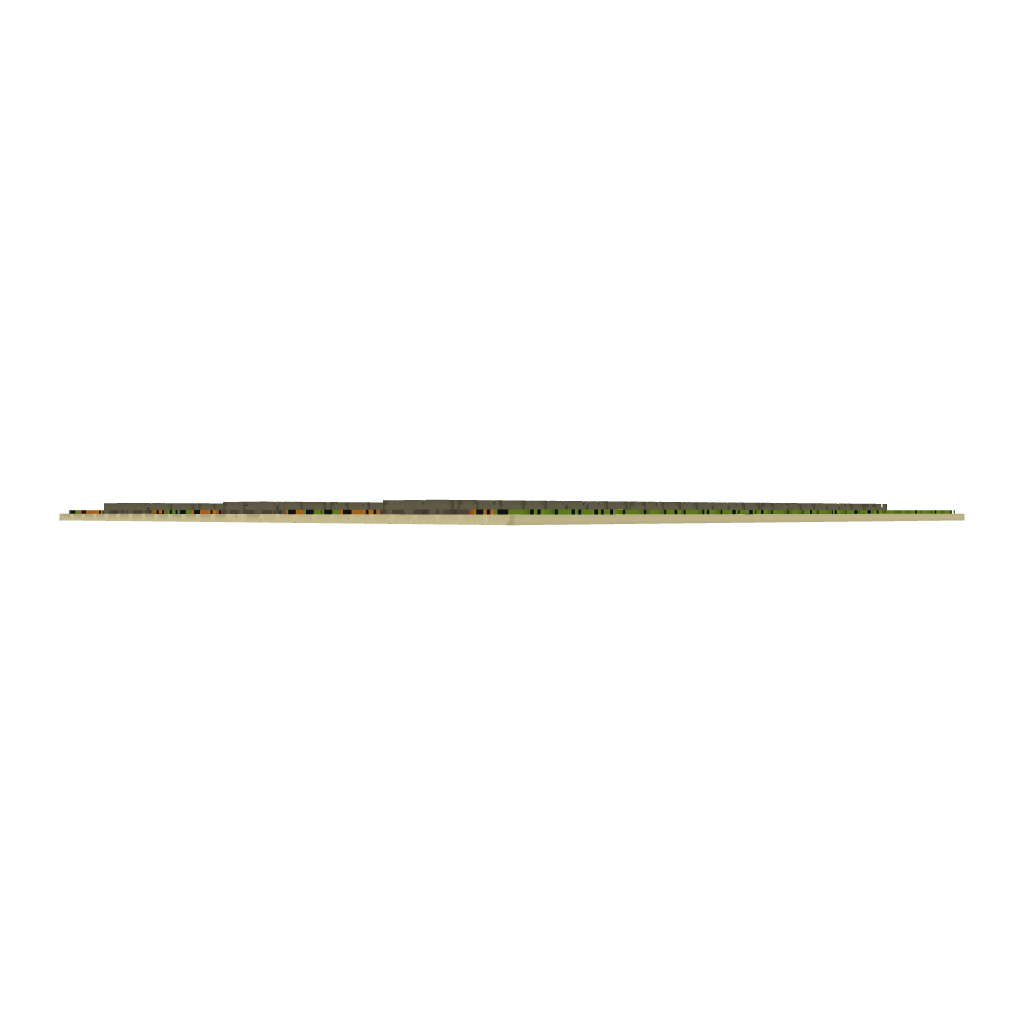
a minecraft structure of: Huge garden